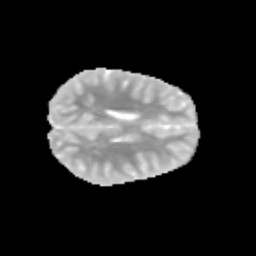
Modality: MD
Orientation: axial
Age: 10
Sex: female
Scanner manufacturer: siemens
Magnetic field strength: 3 T
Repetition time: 3.8 s
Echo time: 0.07 s